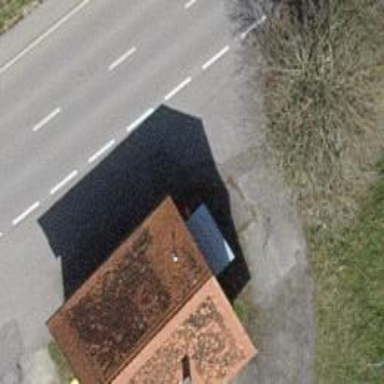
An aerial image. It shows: Bus stop with platform for public transport.